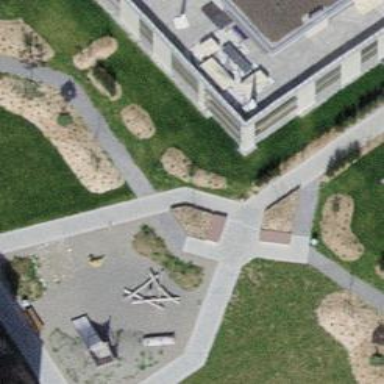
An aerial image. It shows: Path made of paving stones.